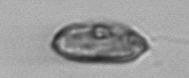
Label: Katodinium_or_Torodinium